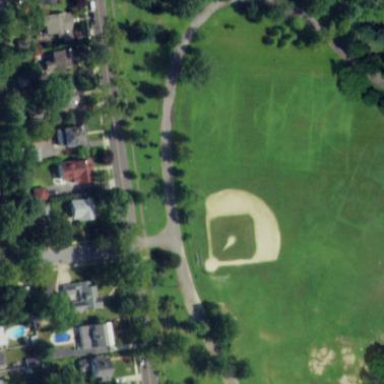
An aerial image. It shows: Baseball pitch for leisure land.